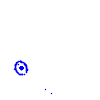
Particle: proton